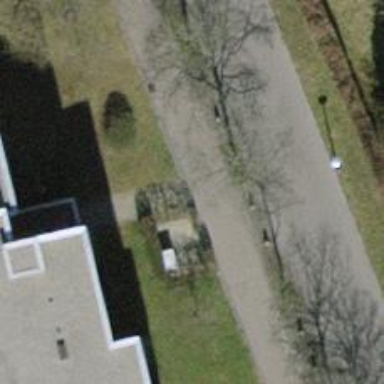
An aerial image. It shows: Footway made of paving stones.